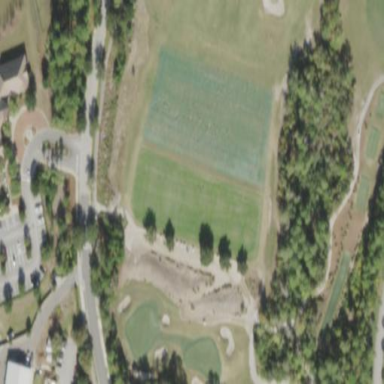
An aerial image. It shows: Golf tee on grassy land.